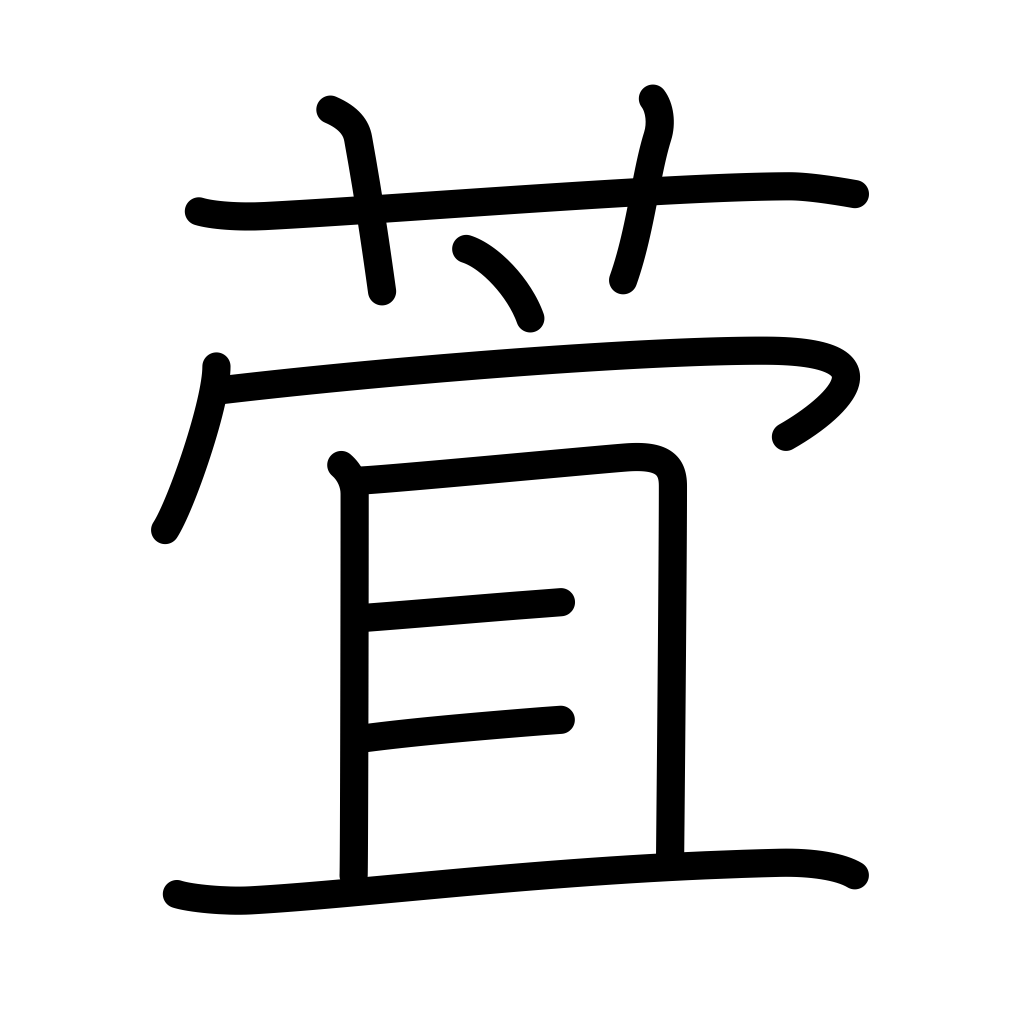
Meaning: day lily